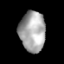
Tissue: lung
Cell type: T cells
Senescence score: 0.2288
Nuclear area (px): 1023
Mean DAPI intensity: 167.37